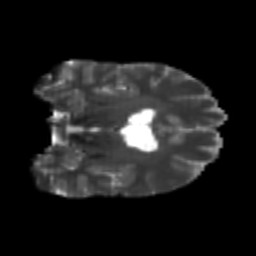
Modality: T2w
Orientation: coronal
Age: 21
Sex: male
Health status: healthy
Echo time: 0.074 s